Interaction volume radius: 10 \u00c5
Interaction volume height: 10 \u00c5
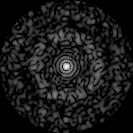
Disorder parameter: 0.8234